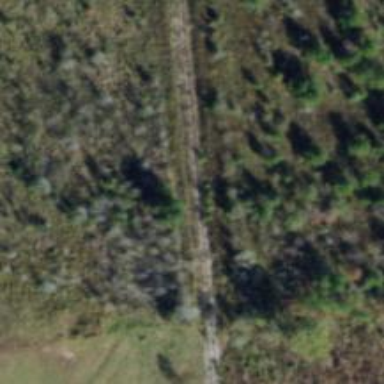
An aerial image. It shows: Railway track.